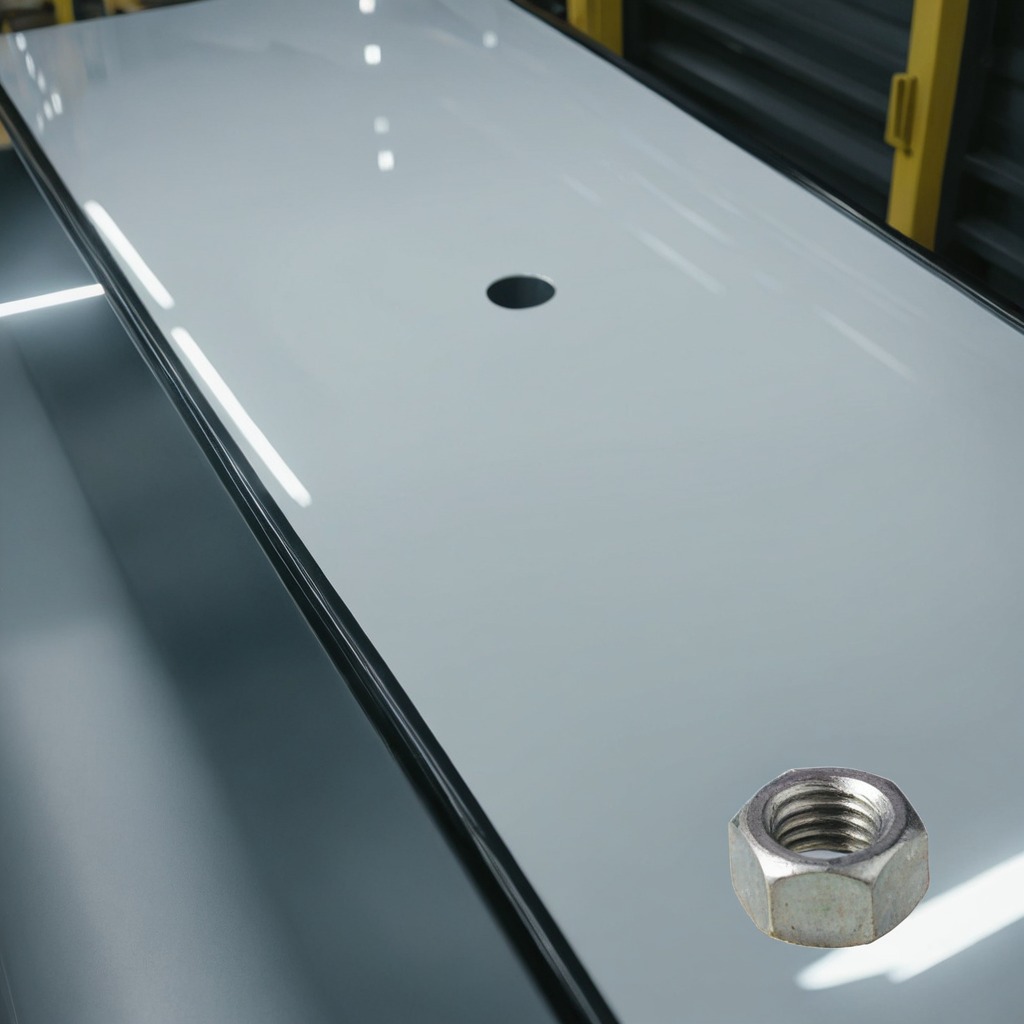
A metal nut is lying on a table in a ship maintenance bay.